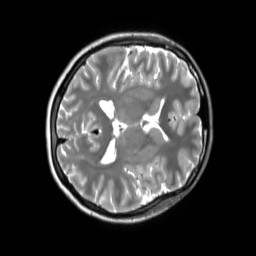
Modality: T2w
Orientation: axial
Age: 26
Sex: female
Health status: ill
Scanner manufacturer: siemens
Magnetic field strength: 3 T
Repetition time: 2.8 s
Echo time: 0.326 s